Field crop: maize
Growth stage: 2
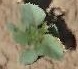
Species: datura